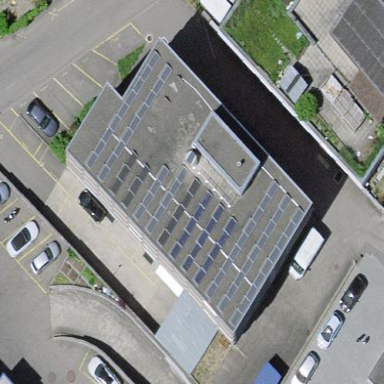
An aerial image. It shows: Commercial building.